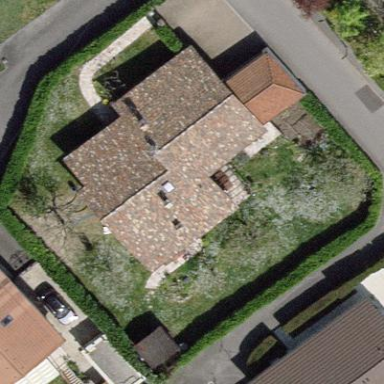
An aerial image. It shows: Garden enclosed by fence.